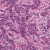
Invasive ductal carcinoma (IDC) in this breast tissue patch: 1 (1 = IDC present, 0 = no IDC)